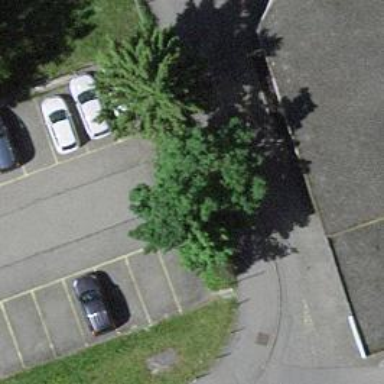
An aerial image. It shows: Road serving as parking aisle.